Question: I am running Octave 3.4.0 and want to create a transparent surface plot. However, I have not been able to do so when messing around with 'facealpha', 'edgealpha', 'alphadata' and 'alphadatamapping'.
Example code for creating a non-transparent surface:
'''
p = peaks(40);
f1 = figure(10);clf
s1 = surface(p)
view(3)
xlabel('x');ylabel('y');
hold on;plot3([0 40],[40 0],[-10 10],'k')
set(s1,'edgecolor','none')
set(s1,'facealpha',0.2)
'''
The result of this given in the image below. As you can see, the line drawn diagnonlly at the start is hidden behind the surface, even though the surface is suppose to be semi-transparent. Is this a bug in my version of Octave, or have I missed something?

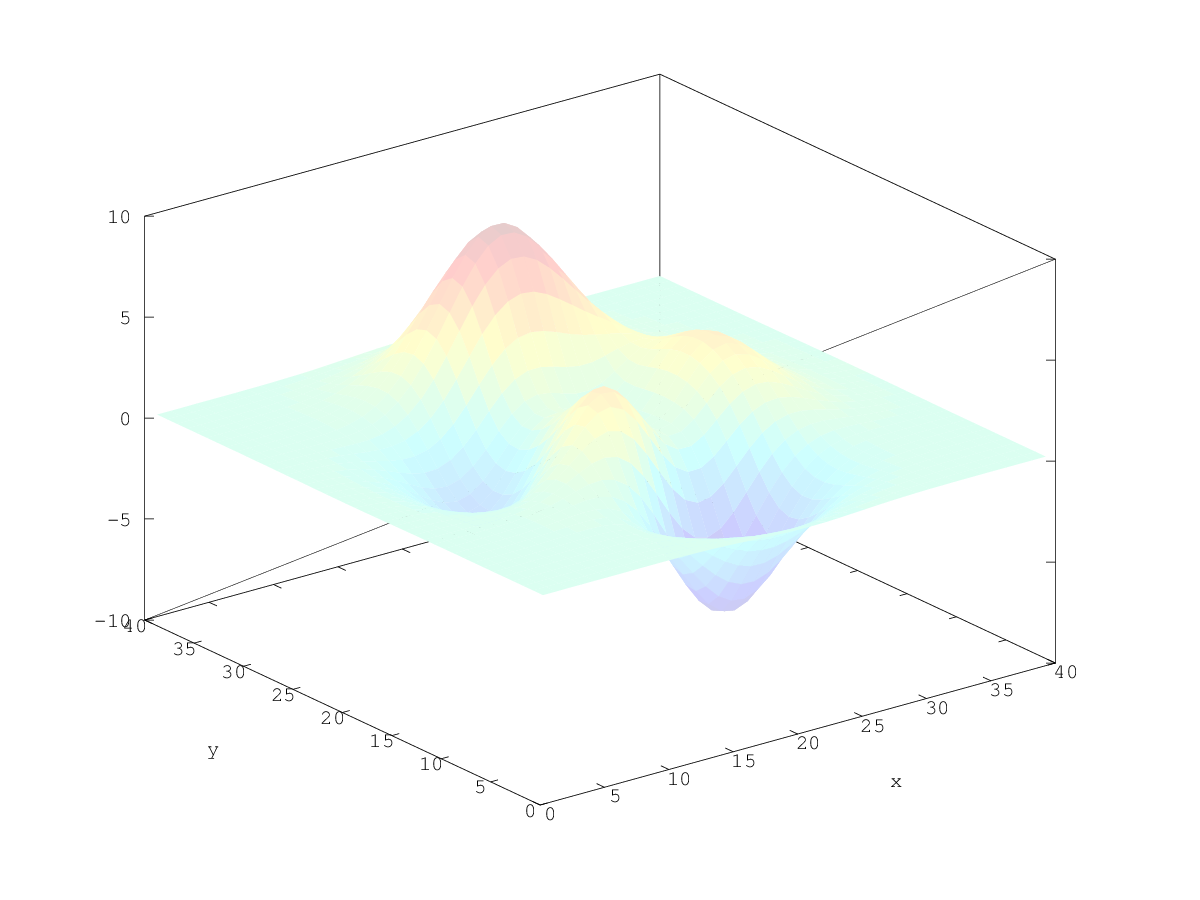
Answer: This works for me on Octave 3.6.2 using gnuplot as the graphics toolkit. So you better upgrade your Octave installation.
Two things to note though:
1. the part of the diagonal line that goes behind the surface is not drawn in a lighter so it still looks weird;
2. with the new experimental fltk graphics toolkit, it doesn't work at all.